You are looking at the wavelet scalogram of a bearing's acceleration signal. Classify the bearing condition as one of: normal, inner_race, outer_race, ball.
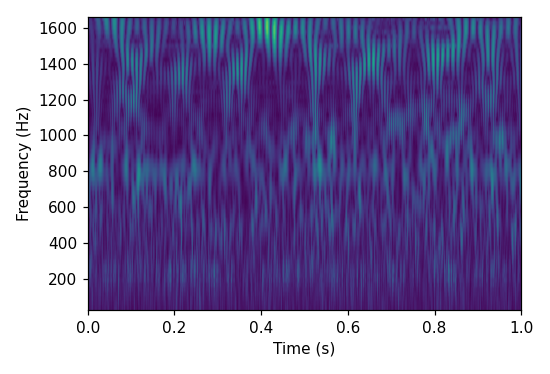
Answer: normal